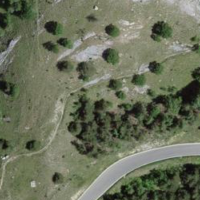
EUNIS habitat code: 45
Species observed at this site:
Lysandra coridon
Oecanthus pellucens
Melanargia galathea
Satyrus ferula
Populus tremula
Hipparchia statilinus